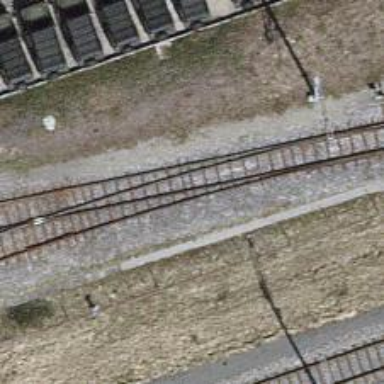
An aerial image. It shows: Single track railway spur with electrification through contact line.